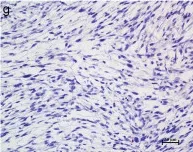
Immunohistochemical studies of the tumor. (a-i) Magnification, x200. S-100 protein. Were negative in the tumor cells.
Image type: pathology (immunostaining)